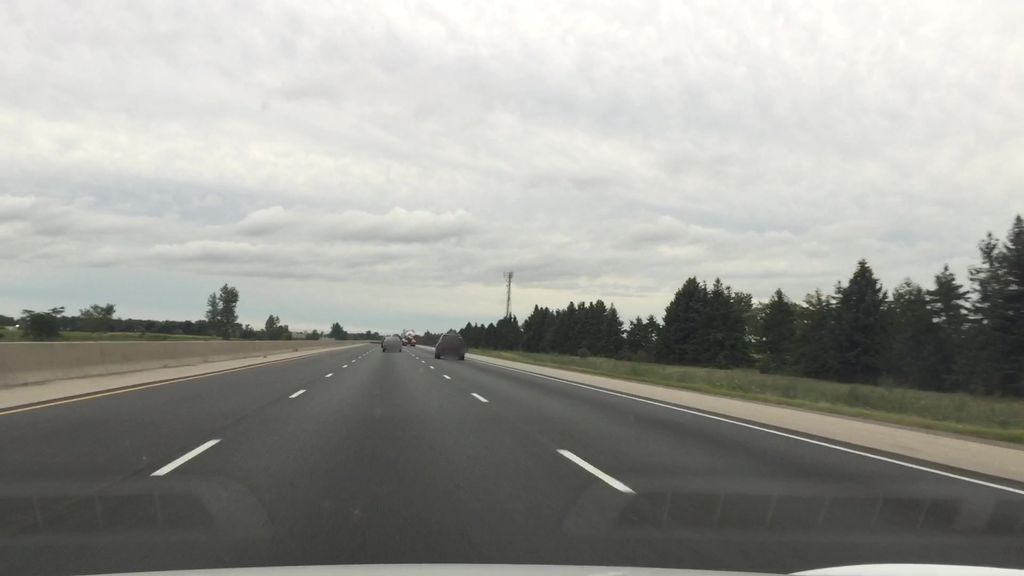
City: kitchener-waterloo